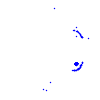
Particle: kaon